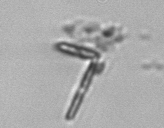
Label: Thalassionema